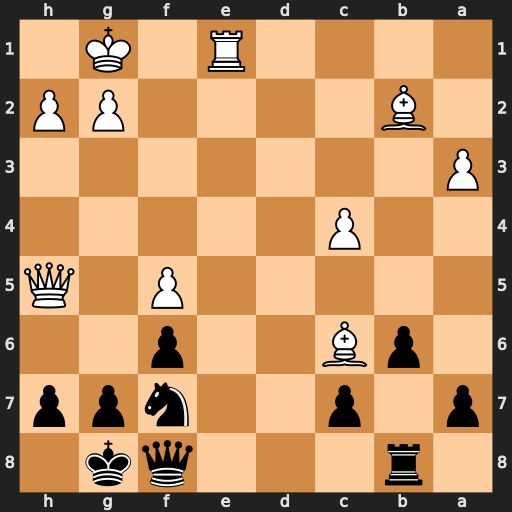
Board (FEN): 1r3qk1/p1p2npp/1pB2p2/5P1Q/2P5/P7/1B4PP/4R1K1
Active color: b
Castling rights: -
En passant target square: -
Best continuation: Qc5+ Kh1 Qxc6